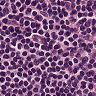
Metastatic tissue present: no